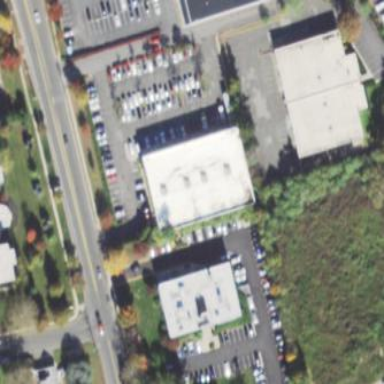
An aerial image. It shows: Retail building.